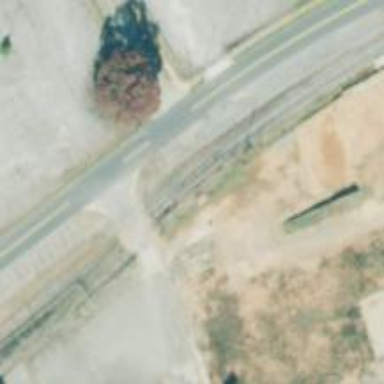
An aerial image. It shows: Level crossing along the railway.